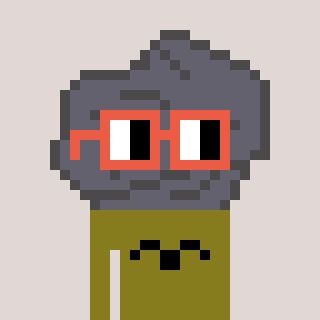
a pixel art character with square orange glasses, a rock-shaped head and a gunk-colored body on a warm background